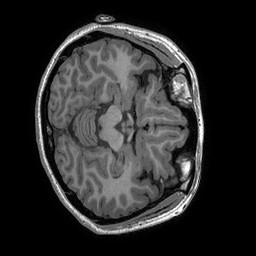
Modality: T1w
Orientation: axial
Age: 24
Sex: female
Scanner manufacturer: ge
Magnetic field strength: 3 T
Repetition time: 0.006652 s
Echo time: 0.002928 s